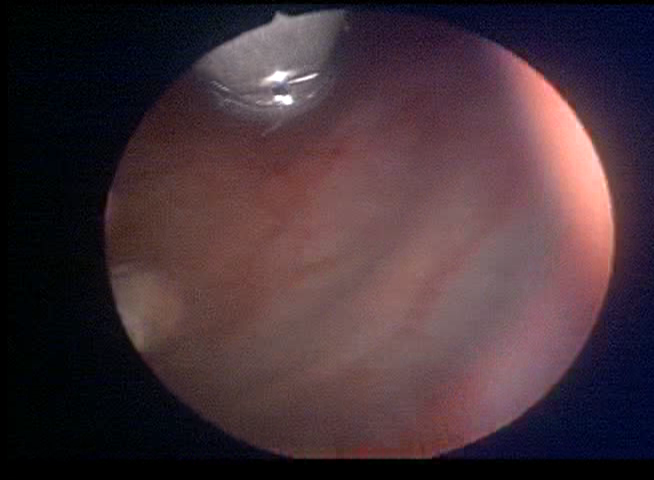
Modality: WLC
Class: Normal mucosa
Bladder cancer association: No